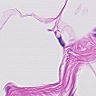
Metastatic tissue present: no